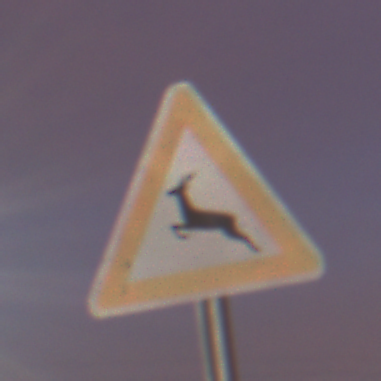
Verkehrszeichen: WildwechselRechts
Umgebung: Outdoor, Urban
Tageszeit: SunriseSunset
Wetter: PartlyCloudy
Licht: Artificial
Jahreszeit: NotSpecified
Kontrast: HighContrast